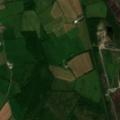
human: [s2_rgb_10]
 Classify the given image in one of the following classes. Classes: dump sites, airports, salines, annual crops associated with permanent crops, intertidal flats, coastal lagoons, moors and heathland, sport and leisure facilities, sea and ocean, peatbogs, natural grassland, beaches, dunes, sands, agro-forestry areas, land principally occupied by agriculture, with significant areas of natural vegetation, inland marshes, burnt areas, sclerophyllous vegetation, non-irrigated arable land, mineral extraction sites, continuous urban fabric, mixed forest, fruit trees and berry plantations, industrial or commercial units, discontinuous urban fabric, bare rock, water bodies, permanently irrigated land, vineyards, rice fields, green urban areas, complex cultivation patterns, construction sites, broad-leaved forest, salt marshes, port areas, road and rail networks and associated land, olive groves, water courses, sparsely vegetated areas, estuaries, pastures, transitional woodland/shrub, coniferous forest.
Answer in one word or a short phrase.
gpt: mineral extraction sites, pastures, transitional woodland/shrub, peatbogs